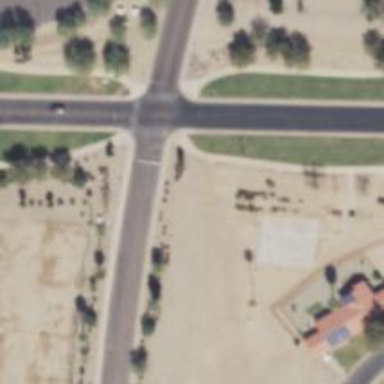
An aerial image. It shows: Solid stop line on the road.